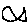
Label: fish